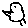
Label: bird